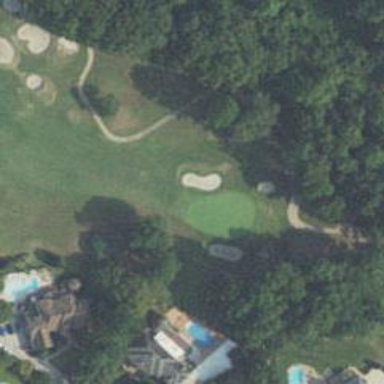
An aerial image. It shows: Golf hole.